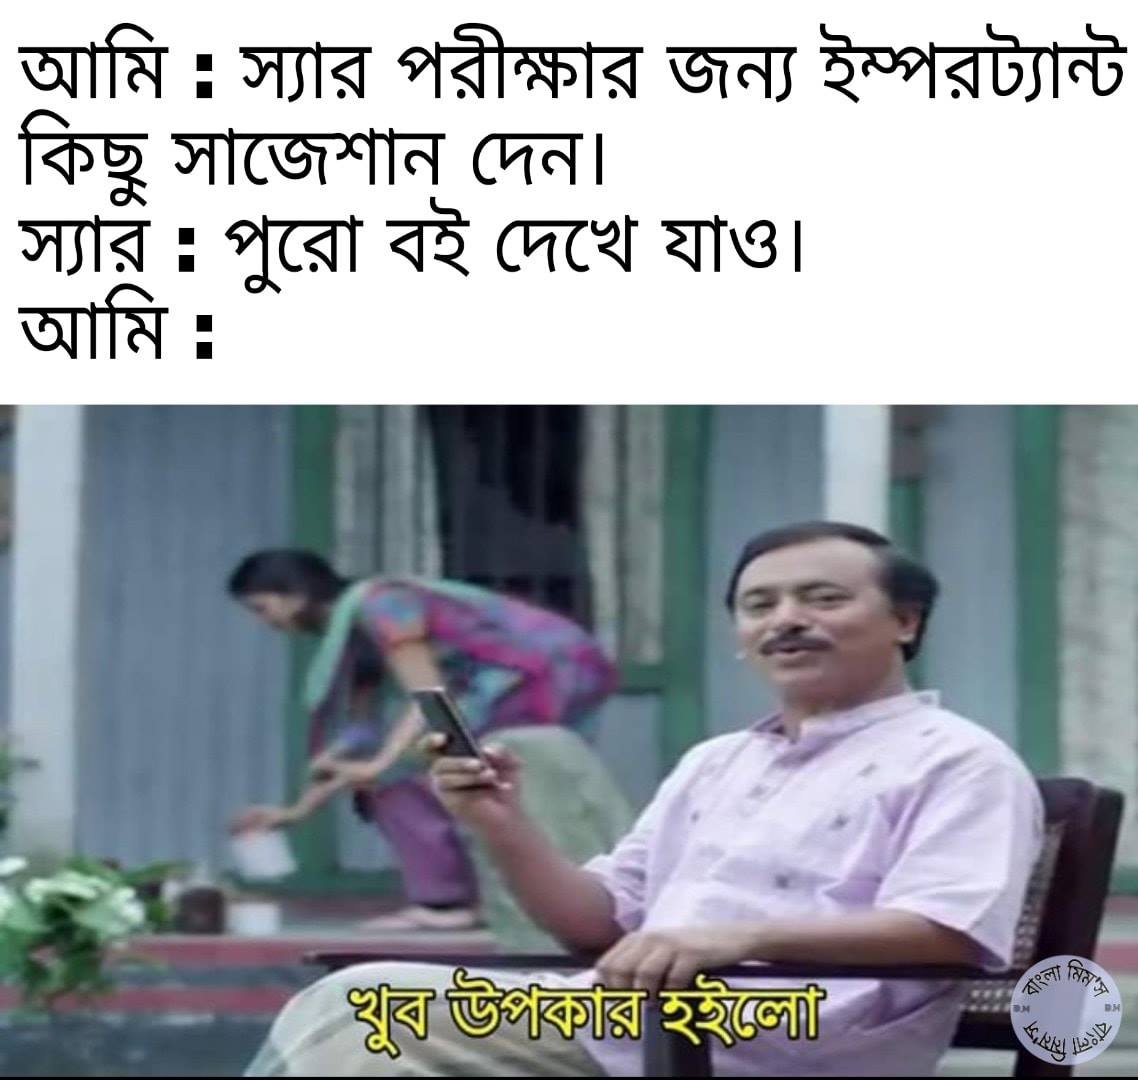
Caption: আমিঃ স্যার পরীক্ষার জন্য ইম্পরট্যান্ট কিছু সাজেশন দেন ।     স্যারঃ পুরো বই দেখে যাও ।    আমিঃ খুব উপকার হইলো
Label: non-hate